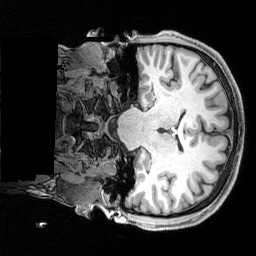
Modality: T1w
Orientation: coronal
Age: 28
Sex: male
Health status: healthy